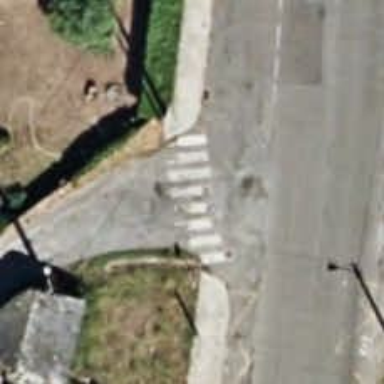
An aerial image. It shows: Uncontrolled road crossing.